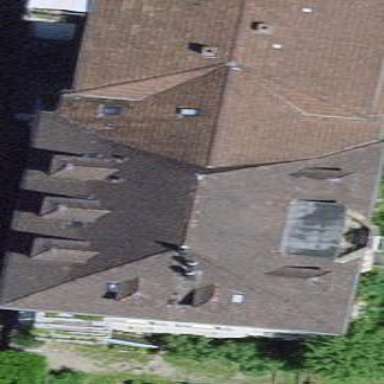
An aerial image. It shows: Apartment building with side-hipped roof.